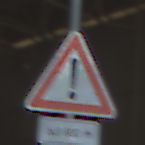
Verkehrszeichen: Gefahrenstelle
Zusatzzeichen unten: LaengeEinerStrecke5
Umgebung: Indoor, Urban
Tageszeit: Midday
Wetter: NotSpecified
Licht: Natural
Jahreszeit: NotSpecified
Kontrast: MediumContrast